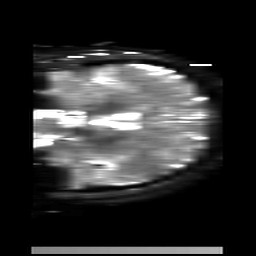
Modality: T2starmap
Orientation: coronal
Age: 44
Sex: male
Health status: ill